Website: lowes
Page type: customer-info-address
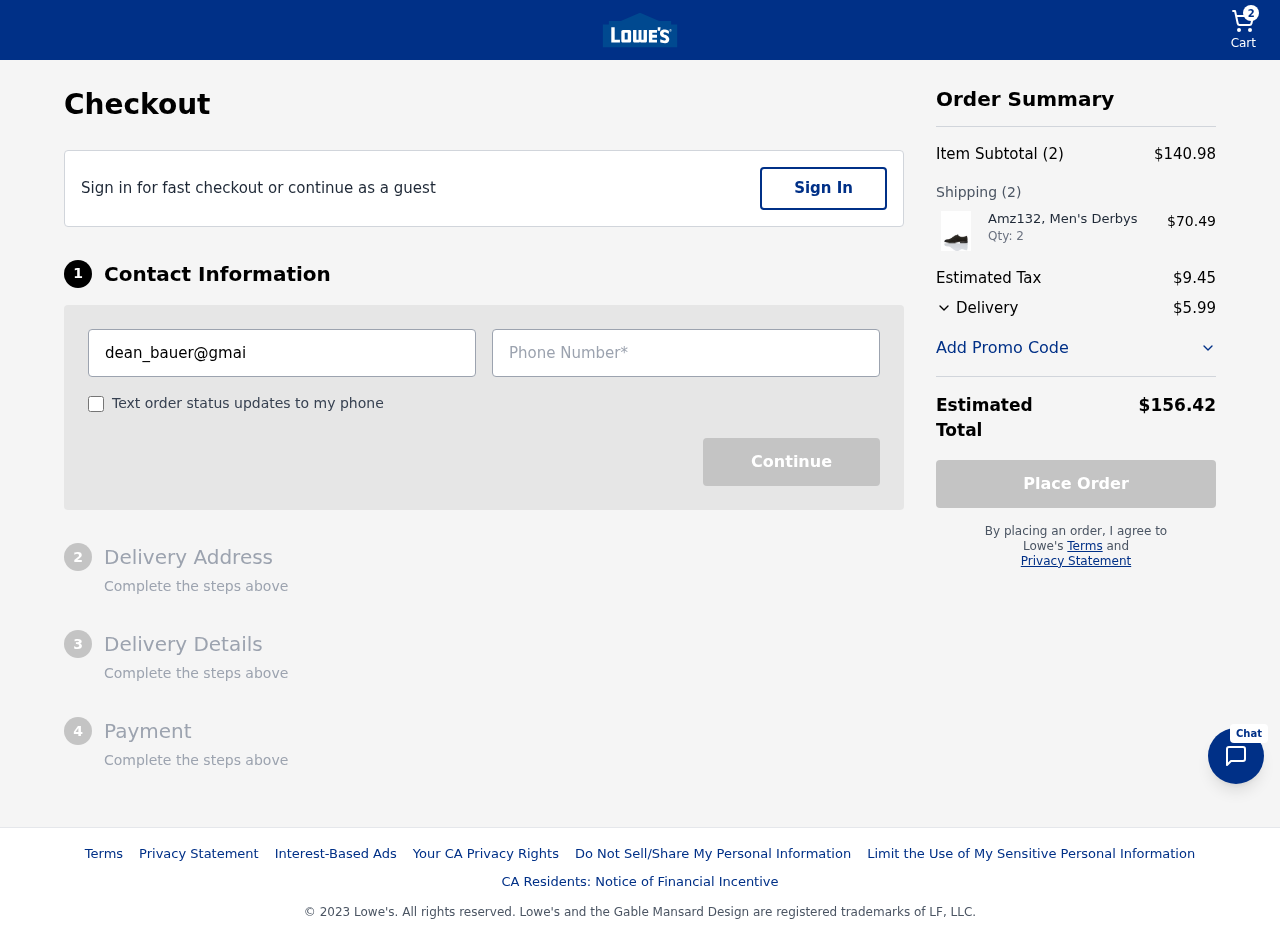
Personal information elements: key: PII_EMAIL
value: dean_bauer@gmail.com
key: PII_PHONE
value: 9287270629
Product elements: key: PRODUCT1_NAME
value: Amz132, Men's Derbys
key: PRODUCT1_PRICE
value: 70.49
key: PRODUCT1_QUANTITY
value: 2
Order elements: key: ORDER_NUM_ITEMS
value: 2
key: ORDER_SUBTOTAL
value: $140.98
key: ORDER_NUM_ITEMS2
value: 2
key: ORDER_TAX
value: $9.45
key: ORDER_SHIPPING_COST
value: $5.99
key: ORDER_TOTAL
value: $156.42